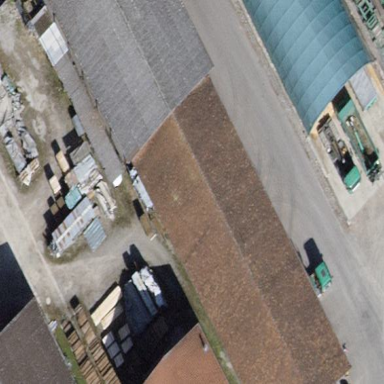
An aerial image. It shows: Industrial building.